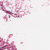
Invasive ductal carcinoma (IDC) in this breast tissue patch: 1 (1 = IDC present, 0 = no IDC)